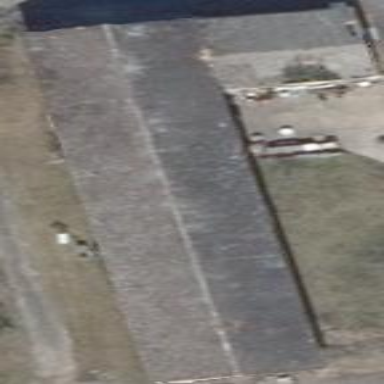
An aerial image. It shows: Gabled grey-colored farm auxiliary building with the roof oriented along its structure.